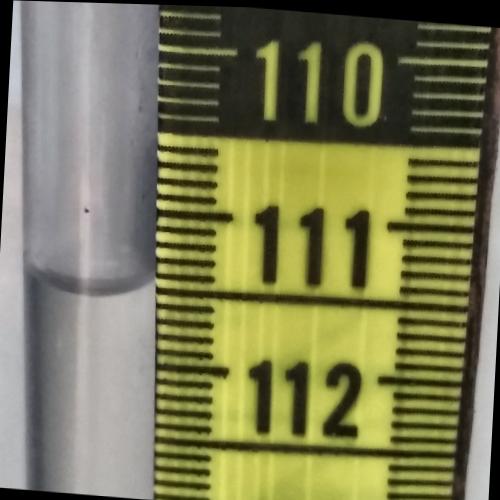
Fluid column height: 111.5 cm